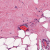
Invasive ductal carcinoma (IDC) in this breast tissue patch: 0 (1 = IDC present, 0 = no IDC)